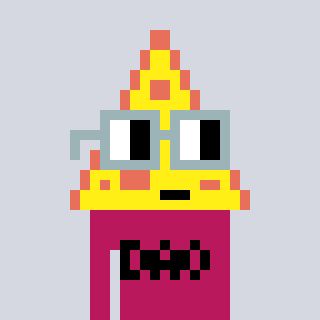
a pixel art character with square dark gray glasses, a pizza-shaped head and a darkpink-colored body on a cool background